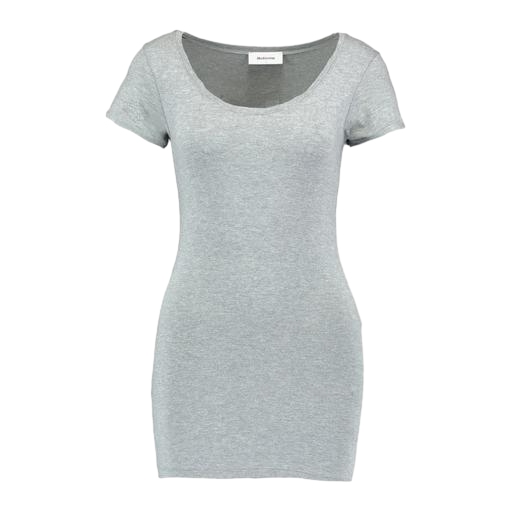
tight fit nd low scoop neck, longline t-shirt, light gray fitted t shirt, white background